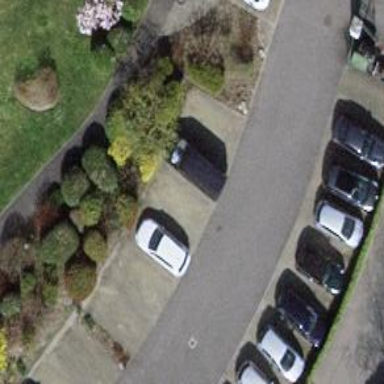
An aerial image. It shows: Road serving as parking aisle.